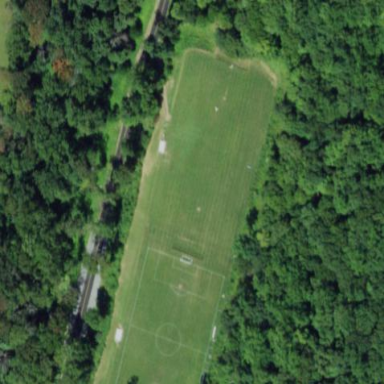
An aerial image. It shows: Lacrosse pitch for leisure land.